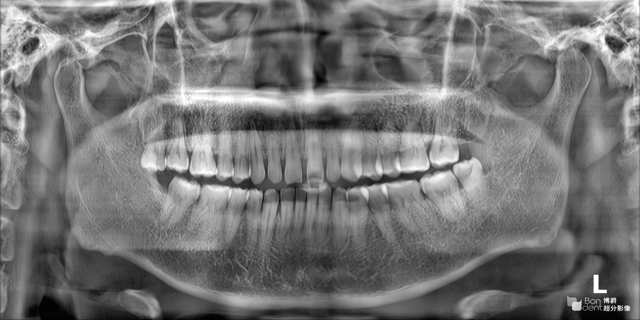
adult